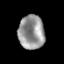
Tissue: prostate
Cell type: T cells
Senescence score: 0.239
Nuclear area (px): 868
Mean DAPI intensity: 149.959